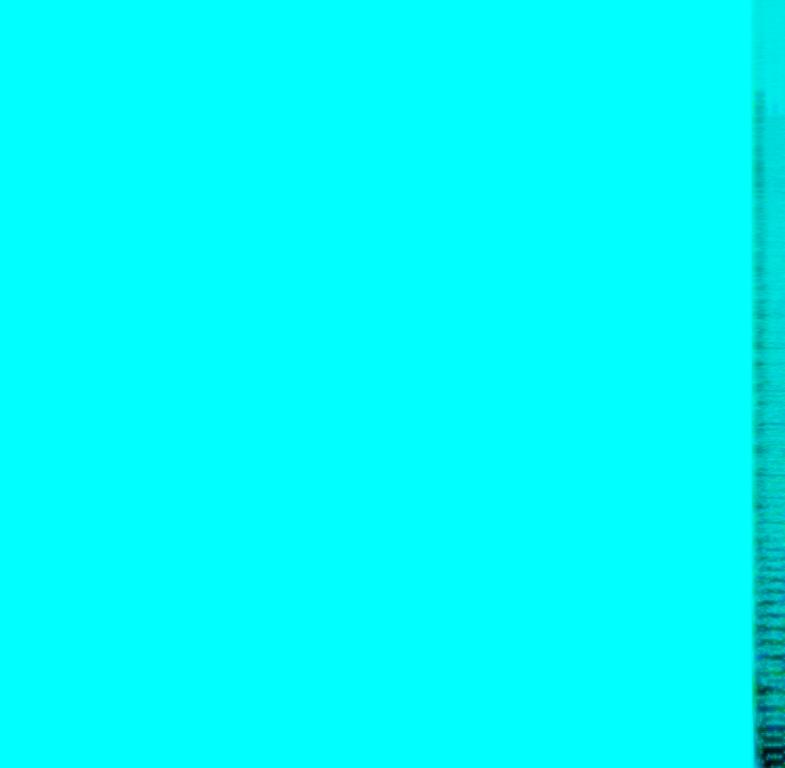
Orchestra music with pizzicato strings, bowed bass and cello, and a clave with reverb. The music feels stationary, like a vamp, with a sense of waiting.